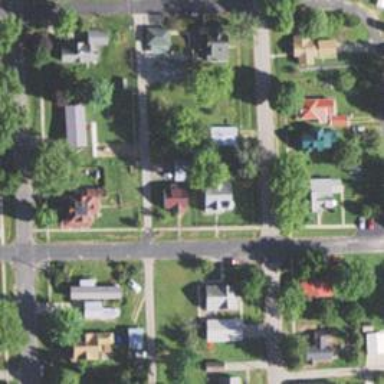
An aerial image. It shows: Alley classified as service road.